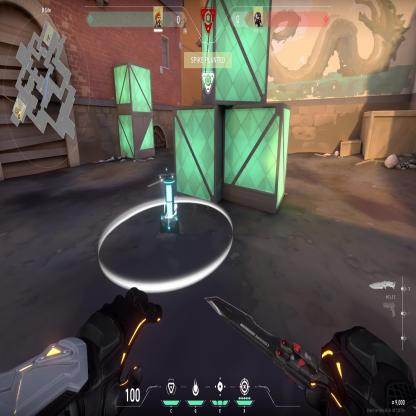
Label: planted spike